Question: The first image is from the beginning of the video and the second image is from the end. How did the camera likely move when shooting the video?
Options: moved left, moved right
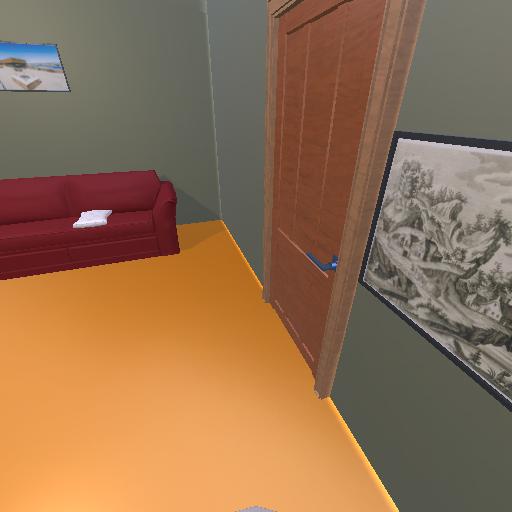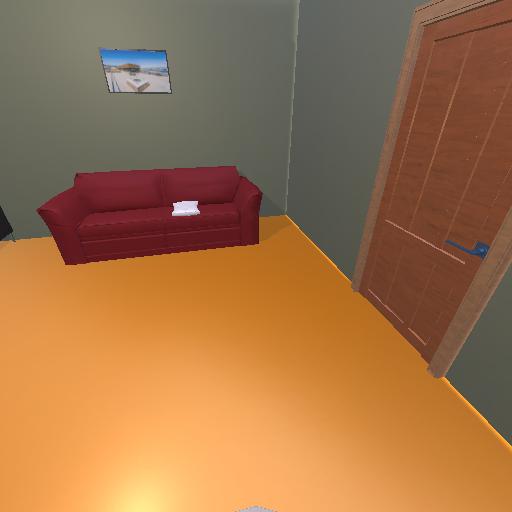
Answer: moved left